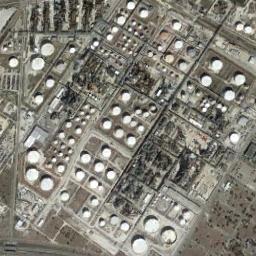
Label: storage tanks